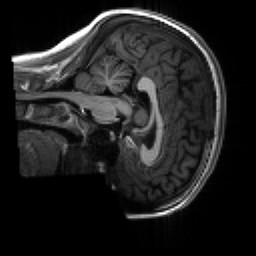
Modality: T1w
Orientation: sagittal
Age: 20
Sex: female
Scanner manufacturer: siemens
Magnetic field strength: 3 T
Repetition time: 2.3 s
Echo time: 0.00267 s